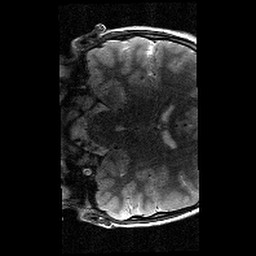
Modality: T2w
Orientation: coronal
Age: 11
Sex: male
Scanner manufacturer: siemens
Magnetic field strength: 3 T
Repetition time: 9.23 s
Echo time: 0.067 s